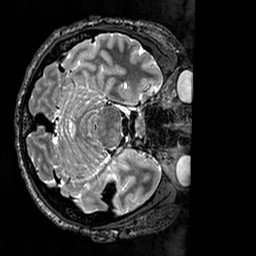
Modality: T2w
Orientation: axial
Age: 28
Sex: male
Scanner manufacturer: siemens
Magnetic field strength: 3 T
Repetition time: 3.2 s
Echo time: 0.728 s